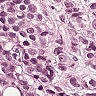
Metastatic tissue present: yes